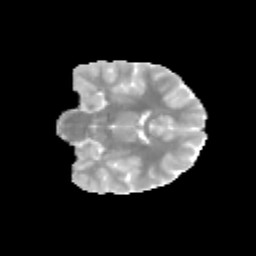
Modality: MD
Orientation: coronal
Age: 12
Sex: male
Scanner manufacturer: siemens
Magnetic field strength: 3 T
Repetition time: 3.8 s
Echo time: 0.07 s